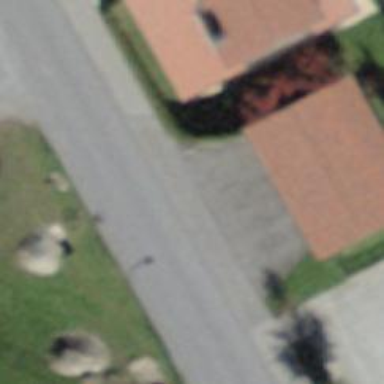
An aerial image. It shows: Bus stop along the road.